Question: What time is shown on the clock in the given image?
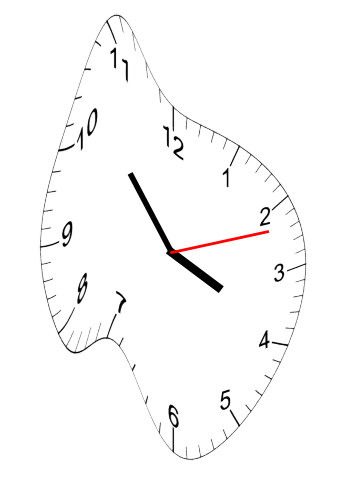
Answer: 03:53:12